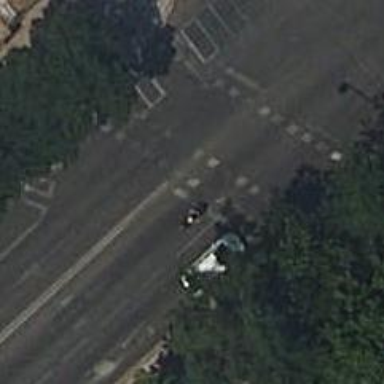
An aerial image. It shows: Zebra crossing with traffic signals. The crossing is marked by traffic lights.